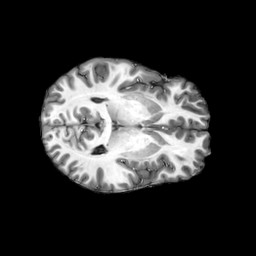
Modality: T1w
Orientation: axial
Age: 22
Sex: male
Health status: ill